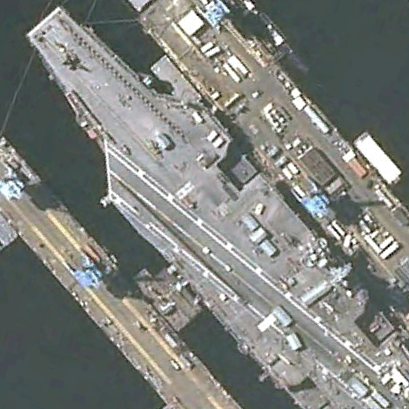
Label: aircraft_carrier